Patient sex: M
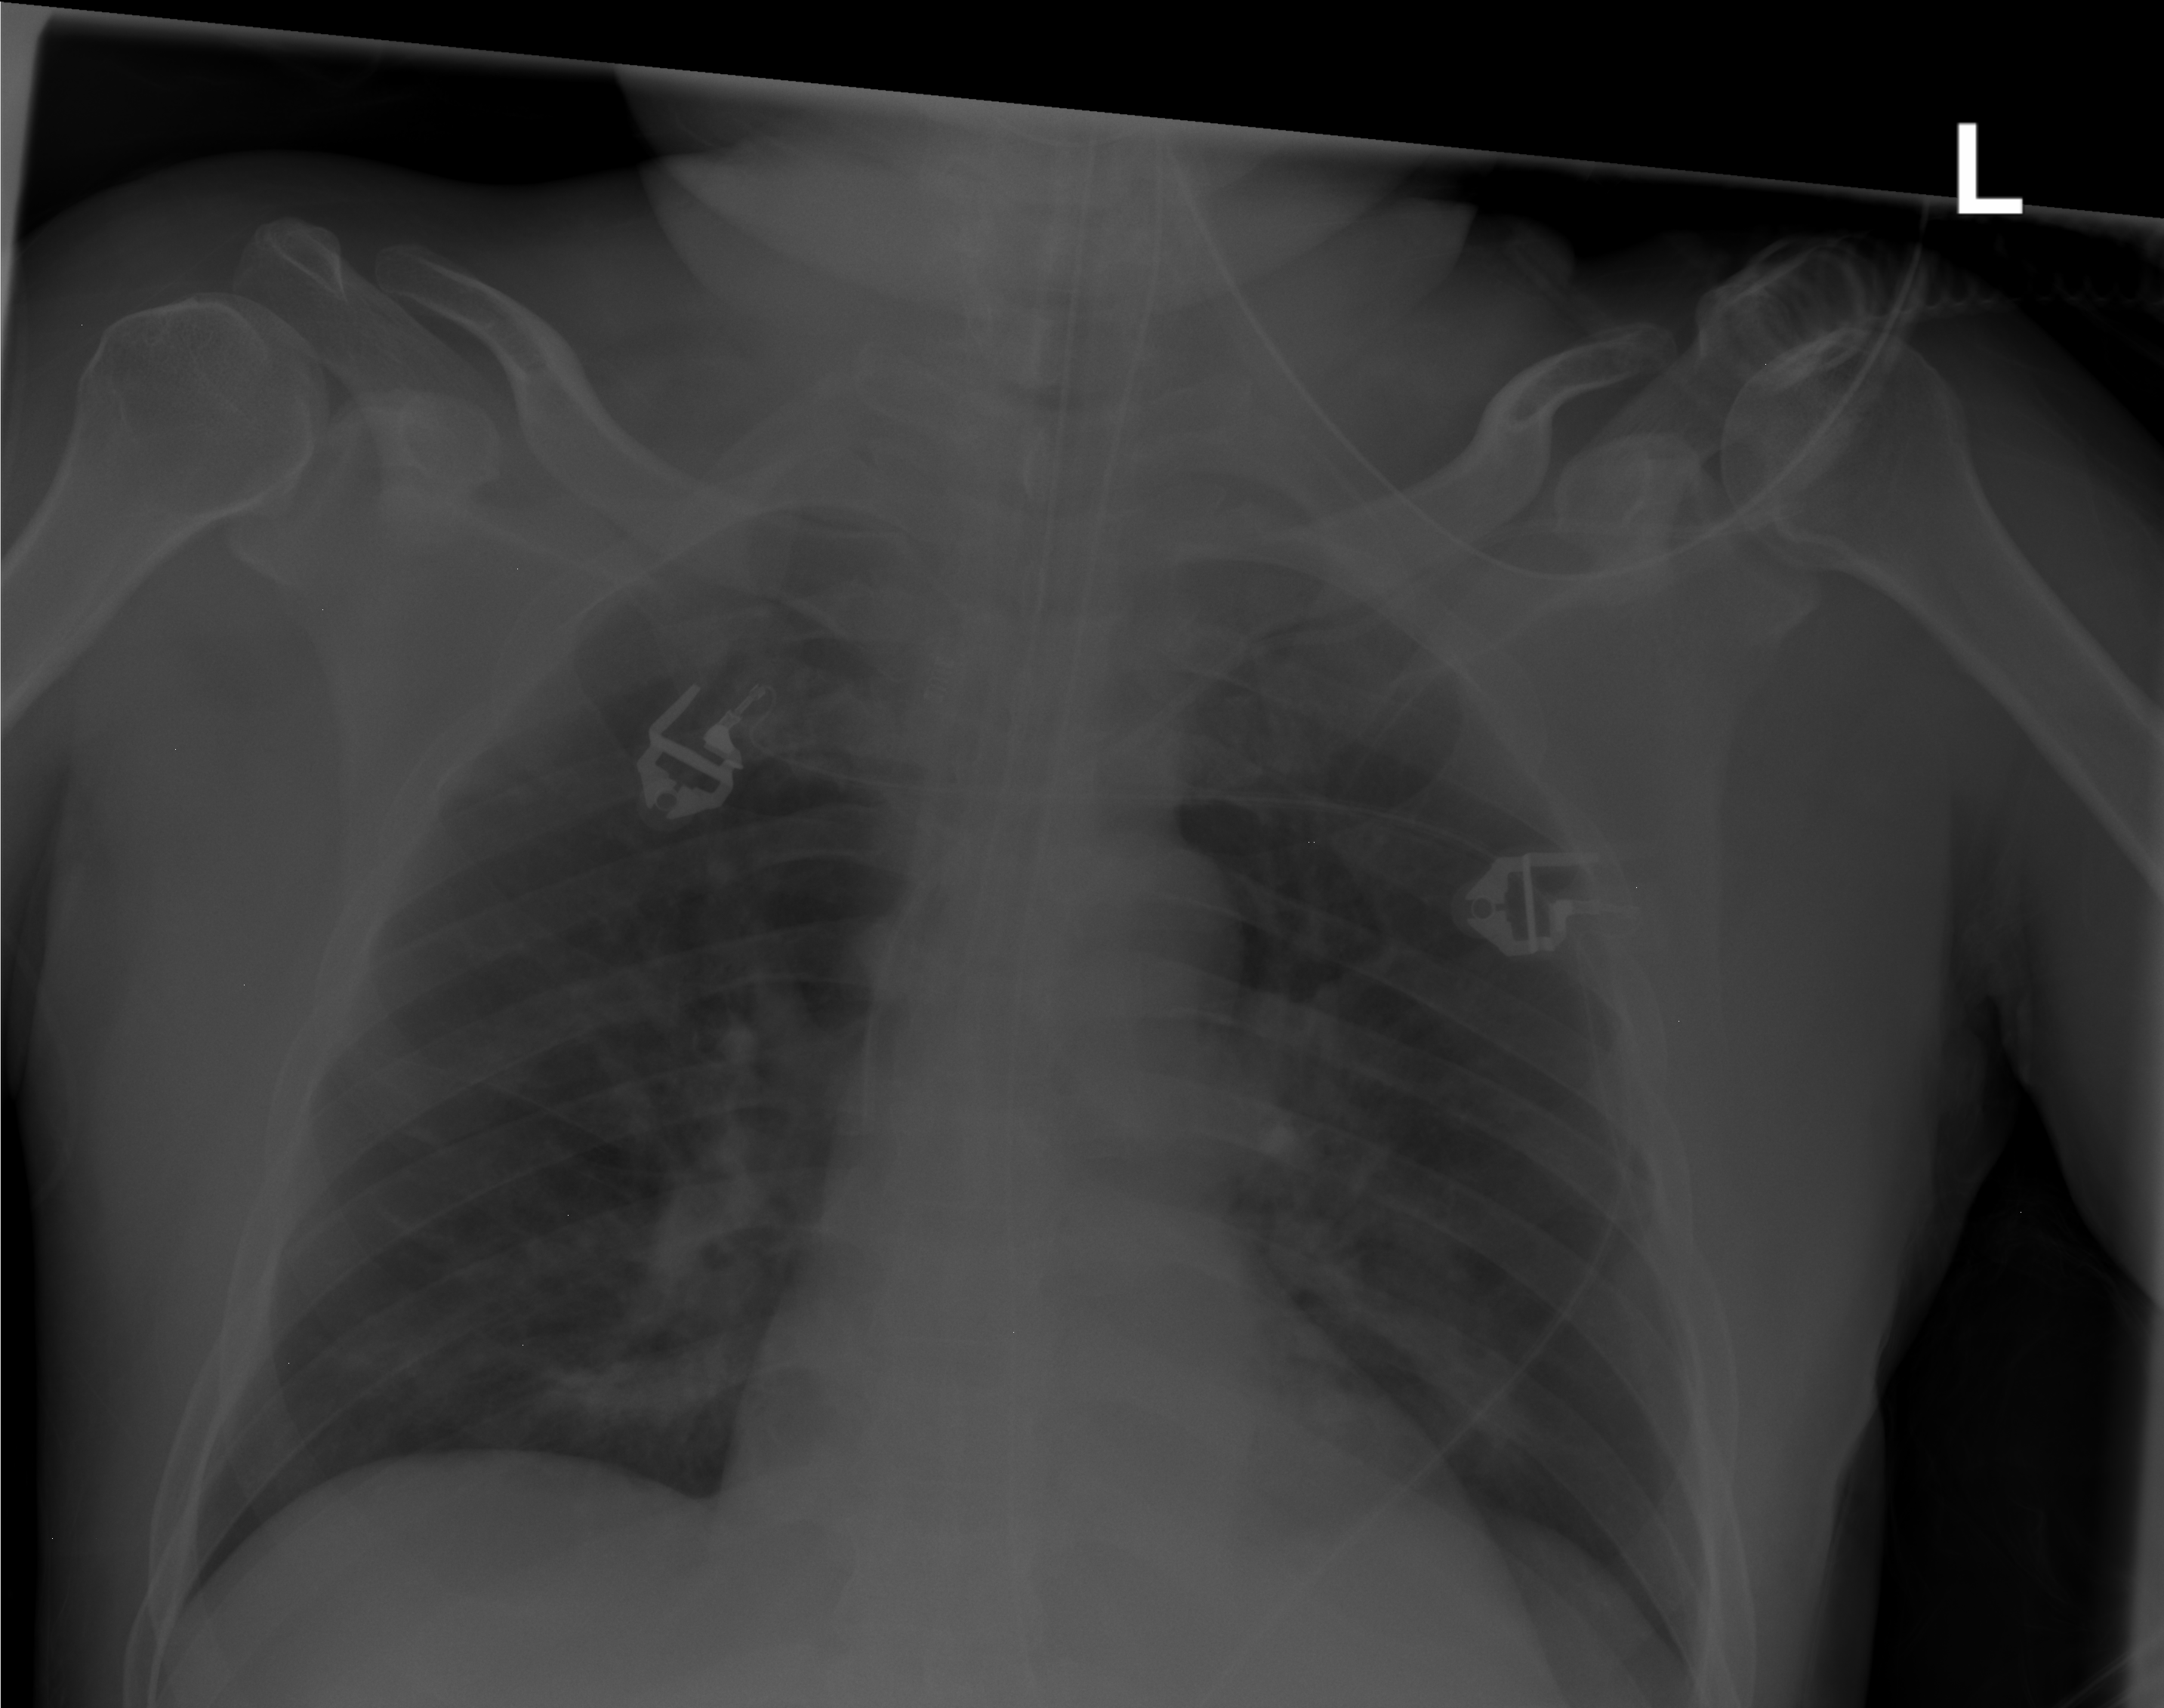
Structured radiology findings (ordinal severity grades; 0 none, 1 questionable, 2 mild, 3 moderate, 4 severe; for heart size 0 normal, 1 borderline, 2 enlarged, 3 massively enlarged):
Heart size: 0
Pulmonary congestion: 3
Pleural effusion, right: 0
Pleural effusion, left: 0
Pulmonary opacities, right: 0
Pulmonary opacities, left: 0
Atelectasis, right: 0
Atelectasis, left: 0